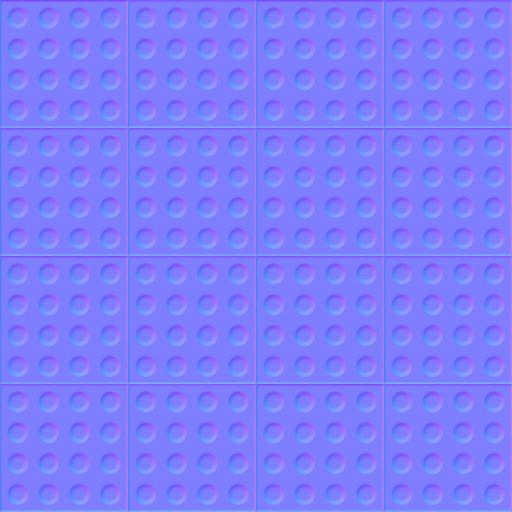
blind bright city pavement paving sidewalk tactile warning white